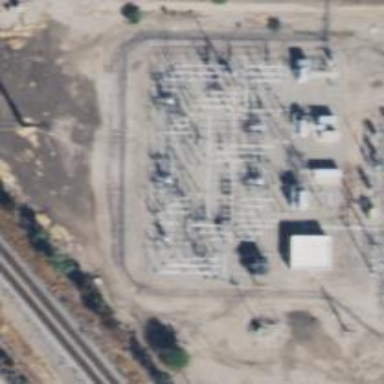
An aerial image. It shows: Switch for power supply.